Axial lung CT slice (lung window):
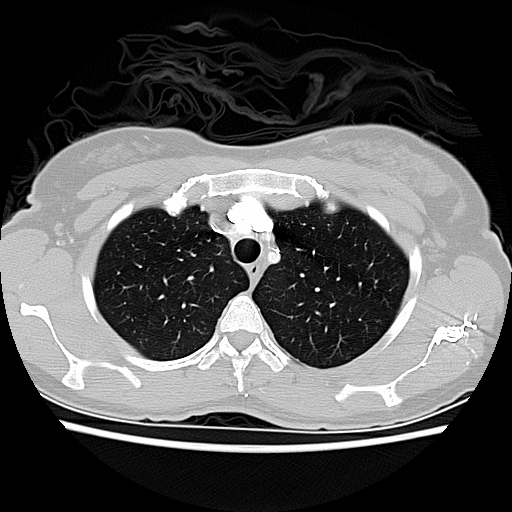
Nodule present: no